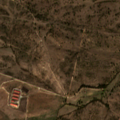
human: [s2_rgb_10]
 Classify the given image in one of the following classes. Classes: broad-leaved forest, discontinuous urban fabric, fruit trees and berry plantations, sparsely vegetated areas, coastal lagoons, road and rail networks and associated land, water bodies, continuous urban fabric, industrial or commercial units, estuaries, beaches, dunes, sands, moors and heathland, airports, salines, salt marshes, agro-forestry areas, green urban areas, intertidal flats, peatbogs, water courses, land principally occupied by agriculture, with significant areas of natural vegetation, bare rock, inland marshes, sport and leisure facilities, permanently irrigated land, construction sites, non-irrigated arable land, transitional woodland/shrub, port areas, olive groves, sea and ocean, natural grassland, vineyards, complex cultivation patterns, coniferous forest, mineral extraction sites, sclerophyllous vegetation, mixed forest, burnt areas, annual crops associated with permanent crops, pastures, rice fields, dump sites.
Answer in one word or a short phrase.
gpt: non-irrigated arable land, agro-forestry areas, transitional woodland/shrub